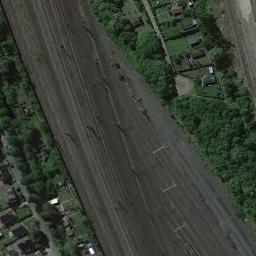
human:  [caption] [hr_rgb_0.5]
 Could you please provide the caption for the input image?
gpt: There are two parallel railway lines here .

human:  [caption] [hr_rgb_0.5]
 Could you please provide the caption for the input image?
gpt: These railways are flanked by some houses and trees .

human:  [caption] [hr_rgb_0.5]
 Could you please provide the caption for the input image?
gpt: The railway is surrounded by trees .

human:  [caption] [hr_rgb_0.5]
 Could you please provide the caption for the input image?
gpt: The railway is next to some trees and grass .

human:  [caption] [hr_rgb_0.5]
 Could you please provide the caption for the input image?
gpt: There are some green trees and buildings beside the railway .